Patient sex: F
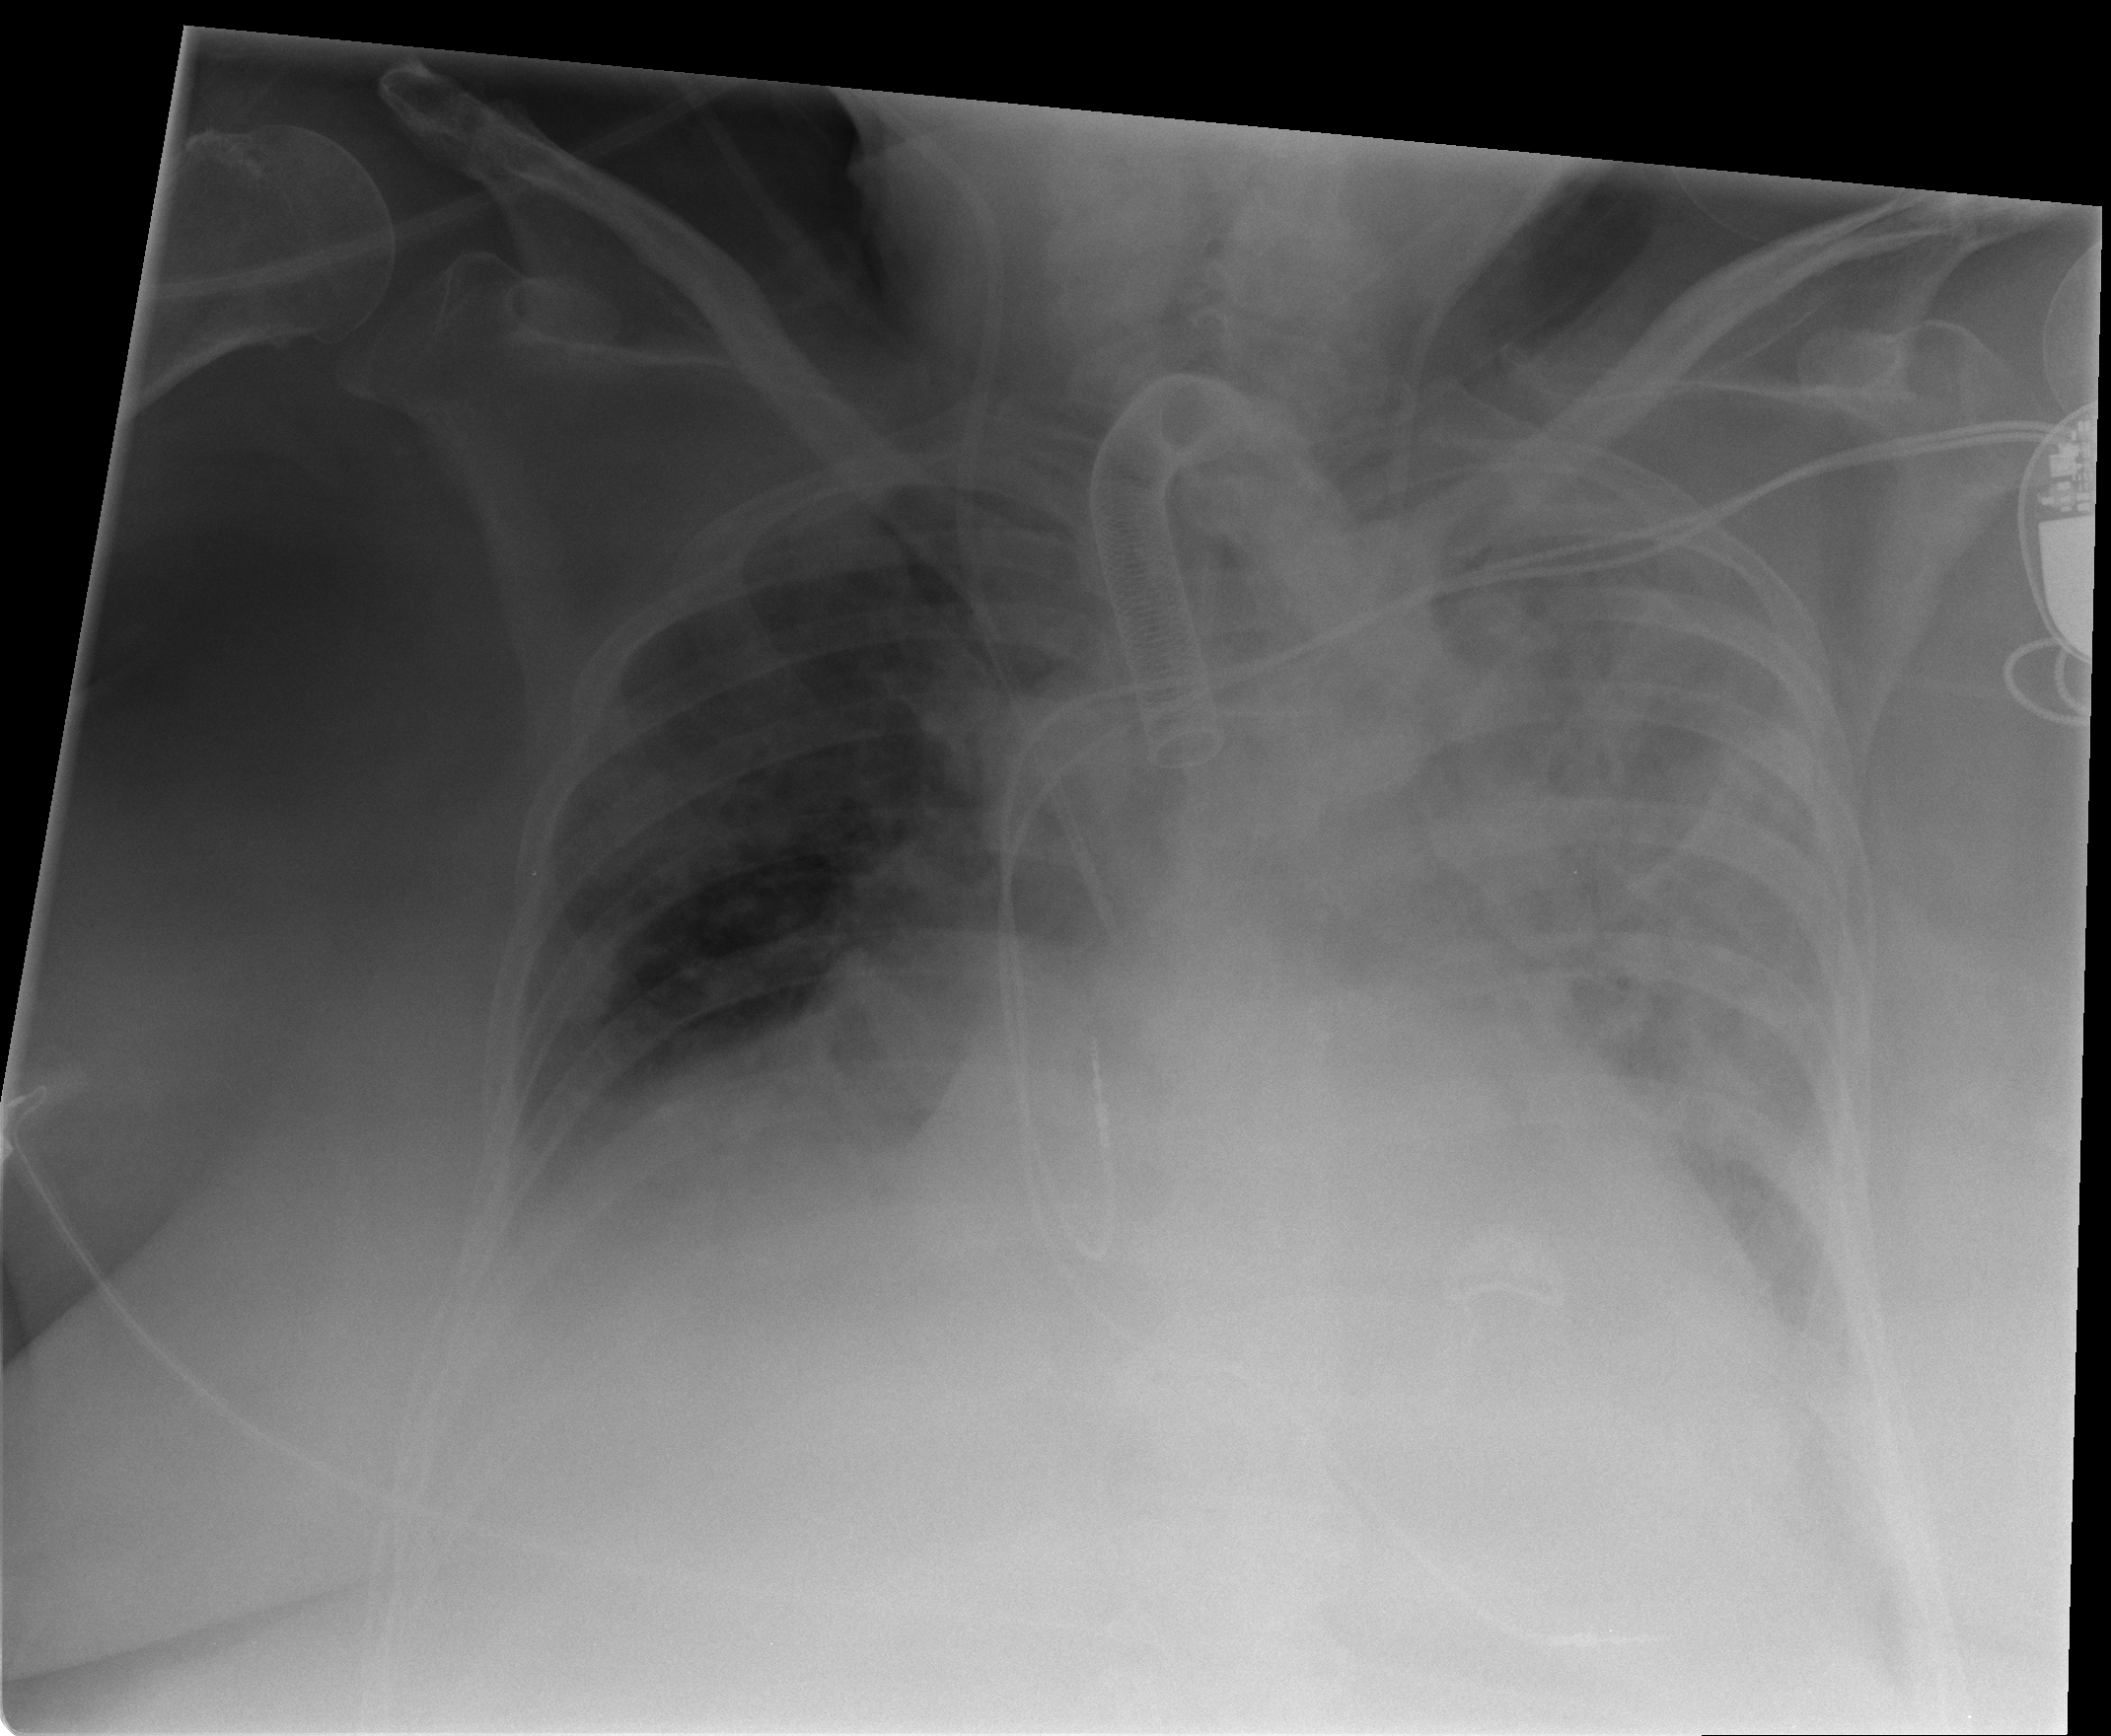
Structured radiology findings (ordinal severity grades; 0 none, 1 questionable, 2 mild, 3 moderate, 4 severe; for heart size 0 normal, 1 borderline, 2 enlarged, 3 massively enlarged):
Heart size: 2
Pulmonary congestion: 2
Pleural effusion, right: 1
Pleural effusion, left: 2
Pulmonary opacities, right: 1
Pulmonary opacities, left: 3
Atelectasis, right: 2
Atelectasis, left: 3